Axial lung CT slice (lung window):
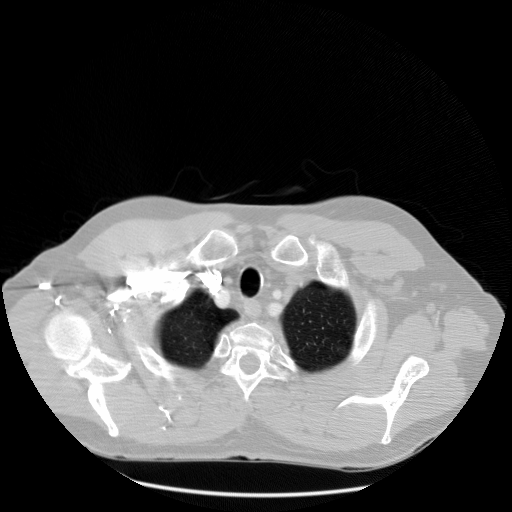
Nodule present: no